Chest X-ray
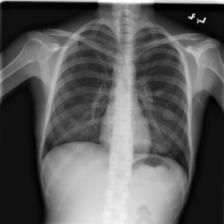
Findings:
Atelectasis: negative
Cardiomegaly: negative
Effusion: negative
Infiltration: negative
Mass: negative
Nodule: negative
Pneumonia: negative
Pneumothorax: negative
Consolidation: negative
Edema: negative
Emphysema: negative
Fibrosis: negative
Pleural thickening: negative
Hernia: negative